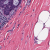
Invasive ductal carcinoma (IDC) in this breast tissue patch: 1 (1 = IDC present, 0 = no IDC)